Interaction volume radius: 10 \u00c5
Interaction volume height: 30 \u00c5
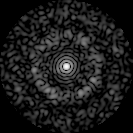
Disorder parameter: 0.8336